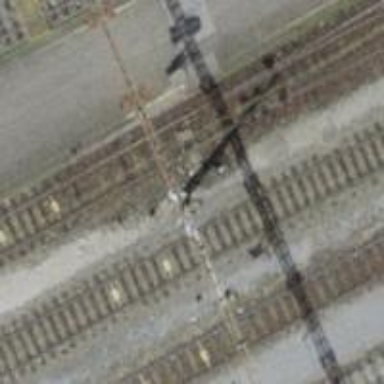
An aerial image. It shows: Railway switch.